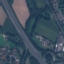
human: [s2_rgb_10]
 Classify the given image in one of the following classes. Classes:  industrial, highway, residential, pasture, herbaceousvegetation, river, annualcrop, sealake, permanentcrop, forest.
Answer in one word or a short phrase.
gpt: Highway